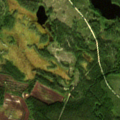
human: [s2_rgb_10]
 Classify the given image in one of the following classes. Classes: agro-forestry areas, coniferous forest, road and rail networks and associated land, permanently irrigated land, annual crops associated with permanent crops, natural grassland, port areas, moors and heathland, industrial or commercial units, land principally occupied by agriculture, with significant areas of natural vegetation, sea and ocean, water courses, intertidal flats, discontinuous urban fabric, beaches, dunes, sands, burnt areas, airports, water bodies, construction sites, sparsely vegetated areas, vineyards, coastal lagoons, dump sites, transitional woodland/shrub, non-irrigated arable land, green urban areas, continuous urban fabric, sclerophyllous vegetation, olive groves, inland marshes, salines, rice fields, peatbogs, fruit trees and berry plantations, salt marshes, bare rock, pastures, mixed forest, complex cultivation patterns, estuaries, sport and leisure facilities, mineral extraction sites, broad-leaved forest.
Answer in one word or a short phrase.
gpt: coniferous forest, transitional woodland/shrub, peatbogs